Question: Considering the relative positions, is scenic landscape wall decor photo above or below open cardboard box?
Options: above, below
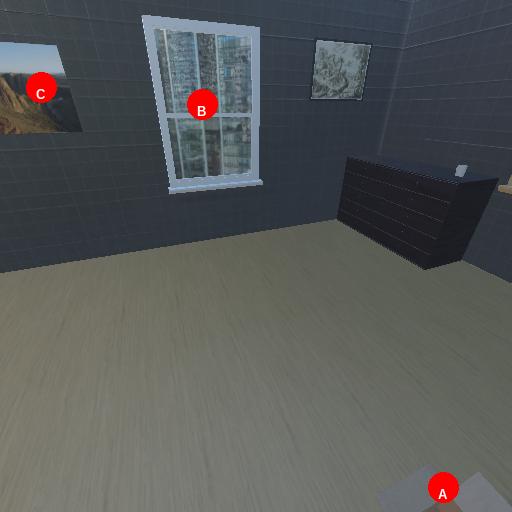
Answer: above